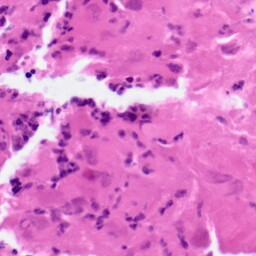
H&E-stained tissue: Pancreatic